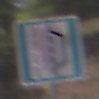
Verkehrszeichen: NothalteUndPannenbucht
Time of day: Midday
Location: Outdoor (RoadRail)
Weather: Clear
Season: NotSpecified
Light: Natural